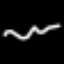
Label: squiggle